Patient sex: M
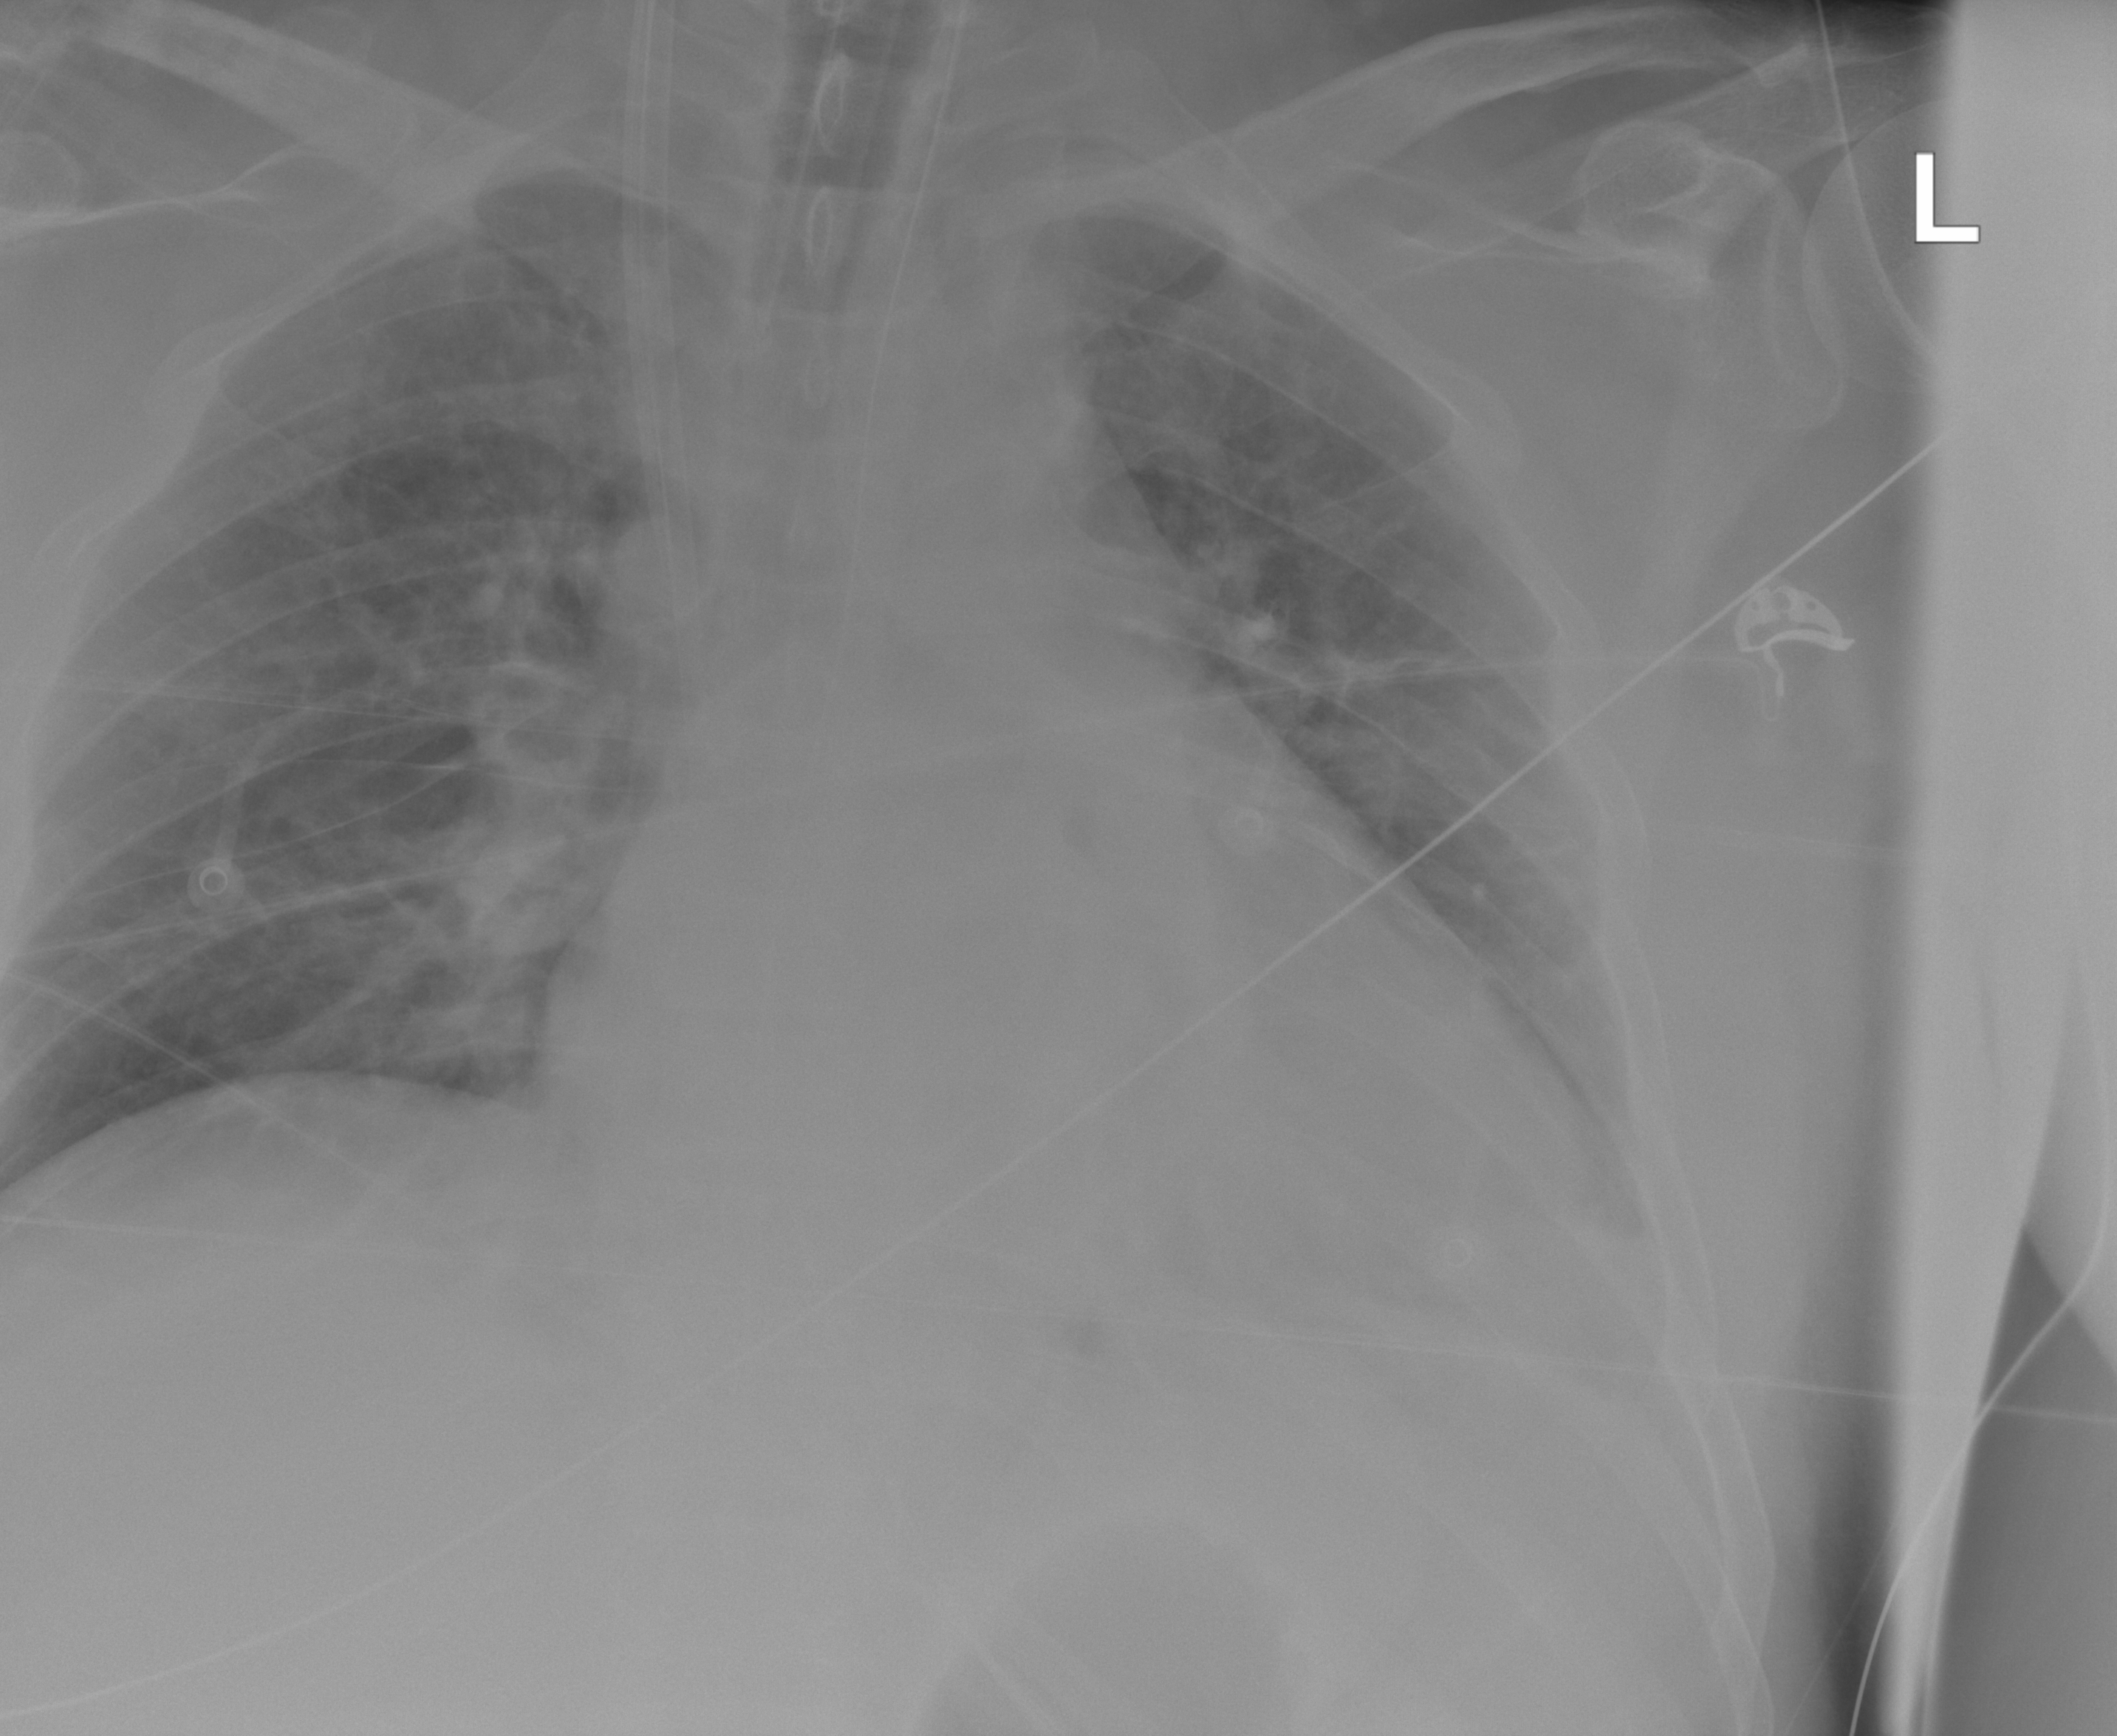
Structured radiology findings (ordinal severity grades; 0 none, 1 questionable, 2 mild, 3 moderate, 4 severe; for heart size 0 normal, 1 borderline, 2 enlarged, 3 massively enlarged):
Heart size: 2
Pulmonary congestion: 0
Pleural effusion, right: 0
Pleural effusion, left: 2
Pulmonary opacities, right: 2
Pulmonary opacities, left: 0
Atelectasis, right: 0
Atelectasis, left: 0